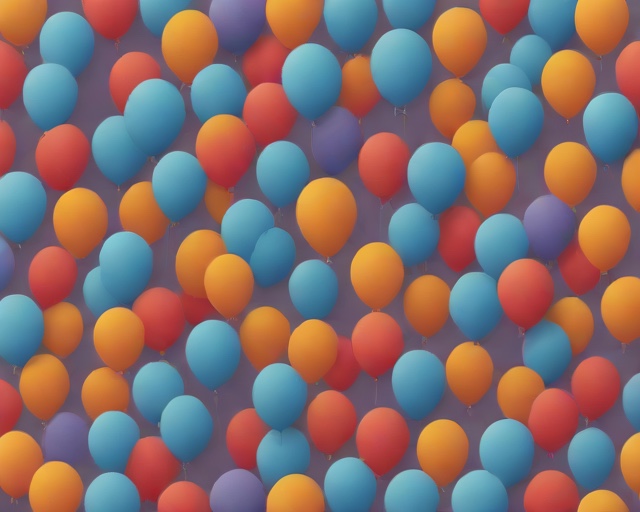
Category: Birthday